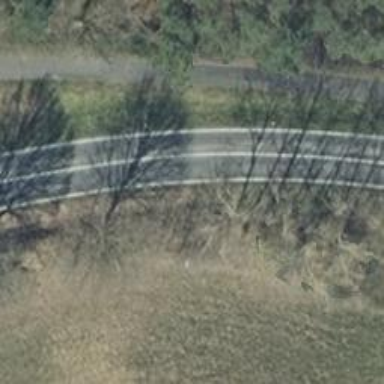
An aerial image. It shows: Secondary road with asphalt surface.